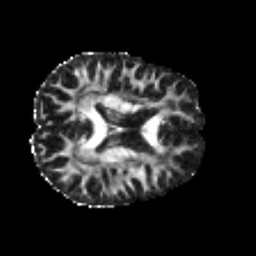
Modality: FA
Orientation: axial
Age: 23
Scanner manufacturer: philips
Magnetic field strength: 3 T
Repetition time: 8.6 s
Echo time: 0.127 s